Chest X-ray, PA view. Patient: 34 years old, sex M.
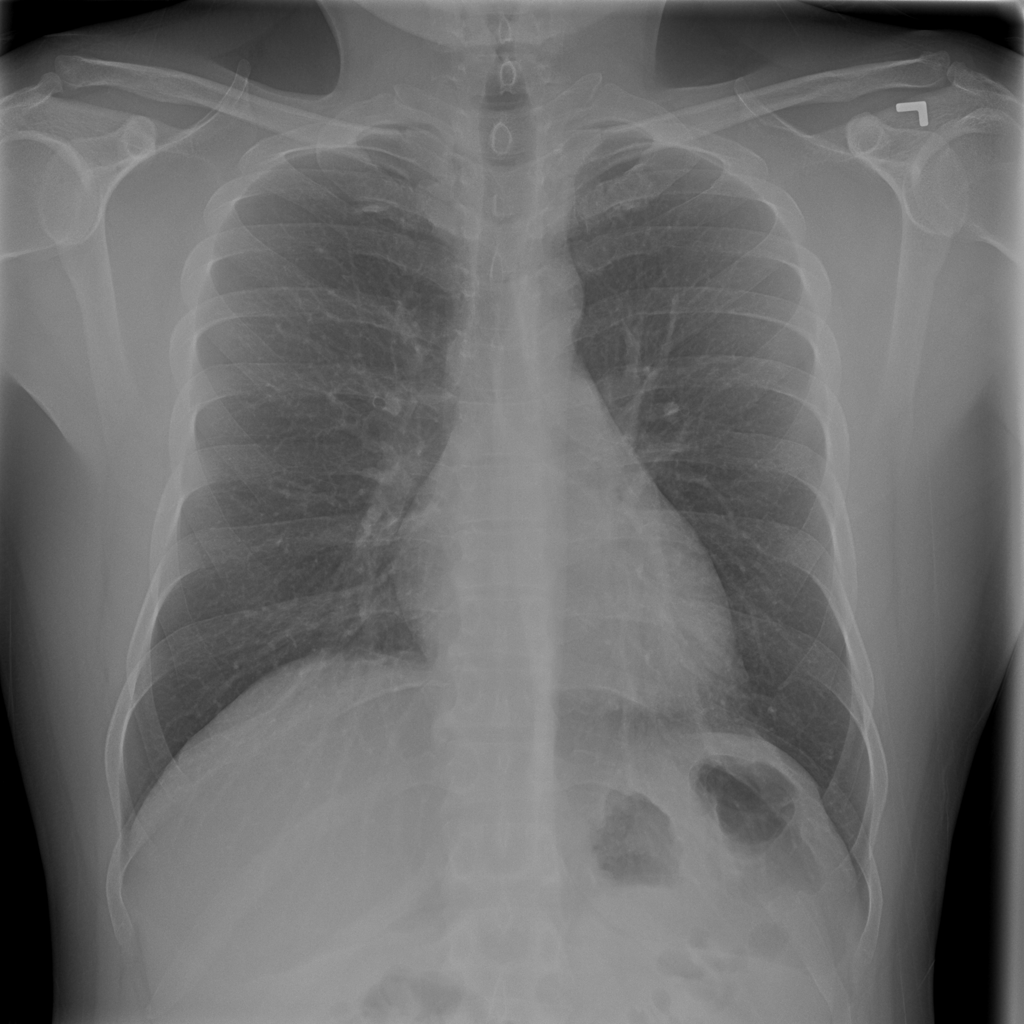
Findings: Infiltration